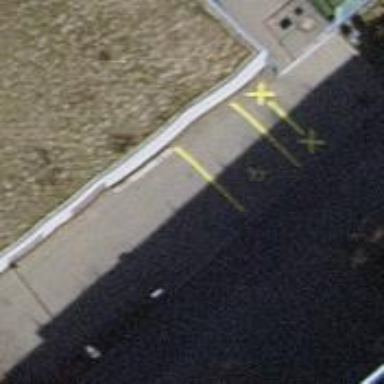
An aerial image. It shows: E-scooter parking area.